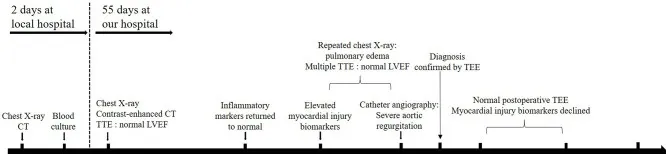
A timeline of the patient's diagnosis and treatment process. CT, computed tomography; TTE, transthoracic echocardiography; TEE, transesophageal echocardiography; LVEF, left ventricular ejection fraction.
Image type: chart (chart)